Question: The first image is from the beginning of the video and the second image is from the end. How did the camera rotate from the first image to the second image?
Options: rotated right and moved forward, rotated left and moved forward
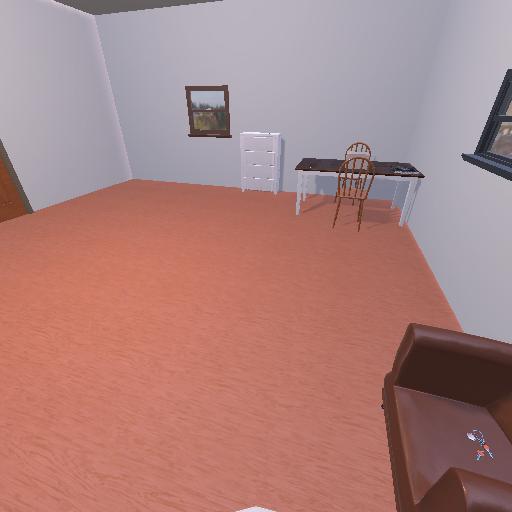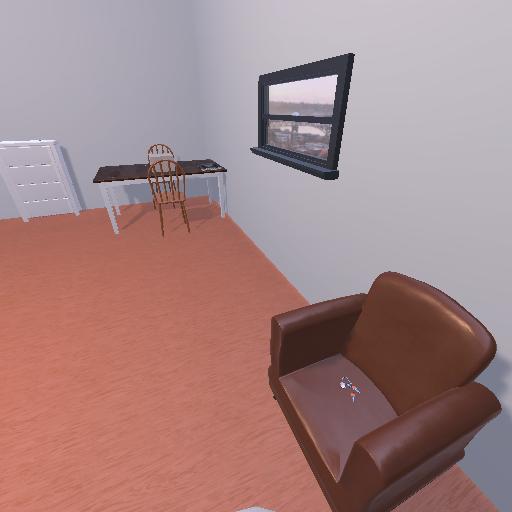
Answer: rotated right and moved forward